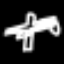
Label: palm tree